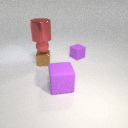
small purple rubber cube to the right of large purple rubber cube